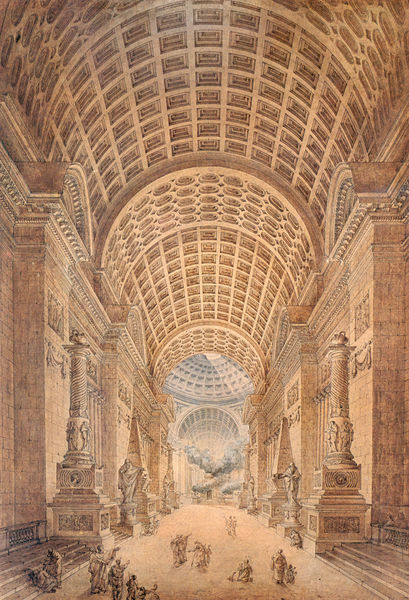
Titel: Intérieur d'un temple
Künstler: Julien David Le Roy
Standort: Paris
Institution: (Privatbesitz)
Schlagwörter: blau, gemälde, gruppe, mann, aquarell, frauen, gelb, menschen, ocker, braun, frau, grau, hell, hintergrund, licht, männer, pfeiler, skizze, säule, säulen, weiss, zeichnung, blick, dach, gebäude, schloss, beige, gespräch, malerei, muster, ornament, wand, architektur, kleidung, sockel, stein, kirche, rauch, sonne, boden, figur, gold, decke, personen, renaissance, stock, statue, papier, ansicht, bogen, italien, perspektive, unterhaltung, giebel, besucher, pilaster, saal, figuren, kuppel, staffage, treppe, treppen, aufgang, stufe, stufen, monumental, hoch, halle, foto, bögen, gang, laviert, nische, gewölbe, sonnenstrahl, antike, palast, dom, spaziergang, rippen, druck, stich, strahl, koloriert, entwurf, kunst, altar, kathedrale, langhaus, rom, kapitell, kasten, fries, quadrate, sims, mittelschiff, statuen, simse, toga, rundbögen, obelisk, florenz, kapelle, lichtquelle, kasetten, kassetten, kassettendecke, museum, spaziergänger, pyramide, tunika, quadrat, friese, kassette, nischen, kasettendecke, tonnengewölbe, wölbung, revolutionsarchitektur, caissons, riesig, obelisken, utopie, decje, kesetten, voute, pyramiden, korridor, bruneleschi, plafond, wölbungen, obeliske, mailand, infini, grandeur, hauteur, griechne, emnschen, toka, puppeldach